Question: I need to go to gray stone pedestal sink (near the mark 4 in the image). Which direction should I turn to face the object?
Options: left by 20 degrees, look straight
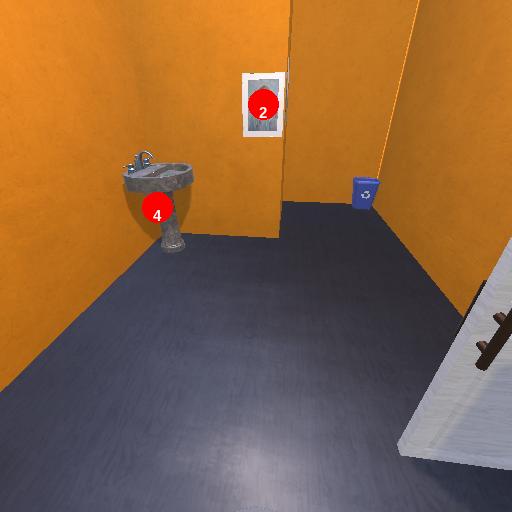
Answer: left by 20 degrees